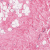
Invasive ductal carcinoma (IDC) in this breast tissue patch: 0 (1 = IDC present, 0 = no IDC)